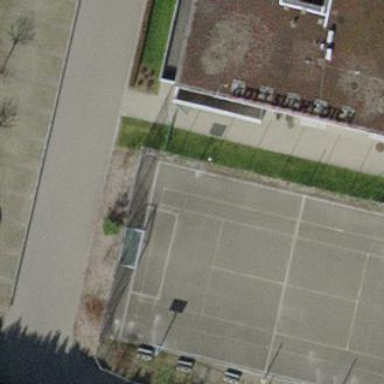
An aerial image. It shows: Multi-sport pitch on leisure land.